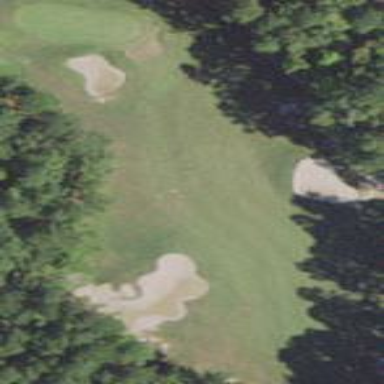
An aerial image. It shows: Golf fairway surrounded by grass.